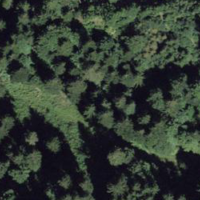
EUNIS habitat code: 44
Species observed at this site:
Cephalanthera damasonium